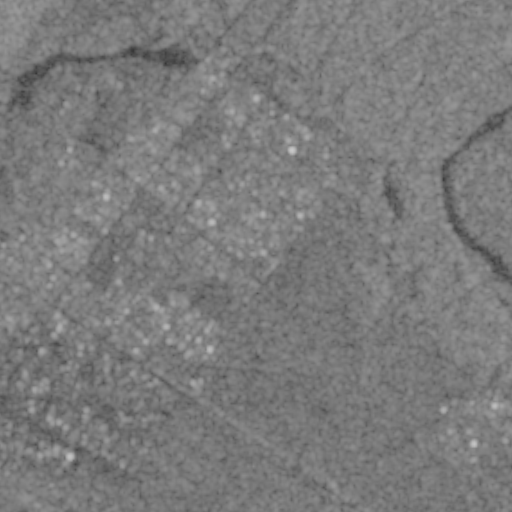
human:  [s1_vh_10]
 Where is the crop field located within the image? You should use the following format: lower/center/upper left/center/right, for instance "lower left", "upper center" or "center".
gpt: The crop field is located in the upper left of the image.
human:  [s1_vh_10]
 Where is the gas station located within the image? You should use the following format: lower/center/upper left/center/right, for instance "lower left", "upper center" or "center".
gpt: The gas station is located in the lower left of the image.
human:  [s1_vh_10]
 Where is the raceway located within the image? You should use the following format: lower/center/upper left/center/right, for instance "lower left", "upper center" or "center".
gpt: The raceway is located in the upper center of the image.
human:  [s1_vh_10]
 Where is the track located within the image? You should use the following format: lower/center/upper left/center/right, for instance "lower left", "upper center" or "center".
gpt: There is no track in the image.

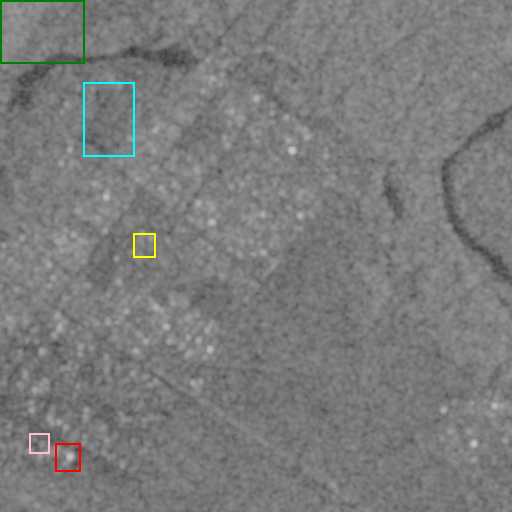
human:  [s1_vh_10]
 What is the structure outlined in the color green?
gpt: The structure outlined in green is a crop field.
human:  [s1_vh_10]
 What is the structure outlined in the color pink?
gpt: The structure outlined in pink is a gas station.
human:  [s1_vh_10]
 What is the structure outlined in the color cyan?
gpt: The structure outlined in cyan is a park.
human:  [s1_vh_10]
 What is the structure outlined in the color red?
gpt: The structure outlined in red is a parking lot.
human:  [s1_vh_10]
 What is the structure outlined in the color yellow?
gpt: The structure outlined in yellow is a power substation.
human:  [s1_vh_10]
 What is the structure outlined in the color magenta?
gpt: There is no magenta outline.